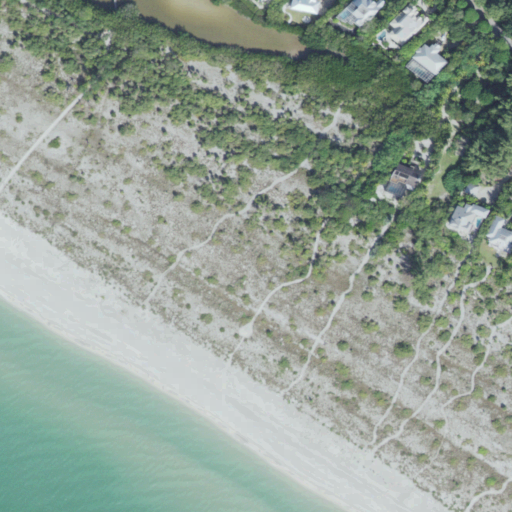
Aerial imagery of beach in Florida named Bowman's Beach containing grassland, open water, barren land, low intensity development, woody wetlands, open development, herbaceous wetlands, medium intensity development, and high intensity development